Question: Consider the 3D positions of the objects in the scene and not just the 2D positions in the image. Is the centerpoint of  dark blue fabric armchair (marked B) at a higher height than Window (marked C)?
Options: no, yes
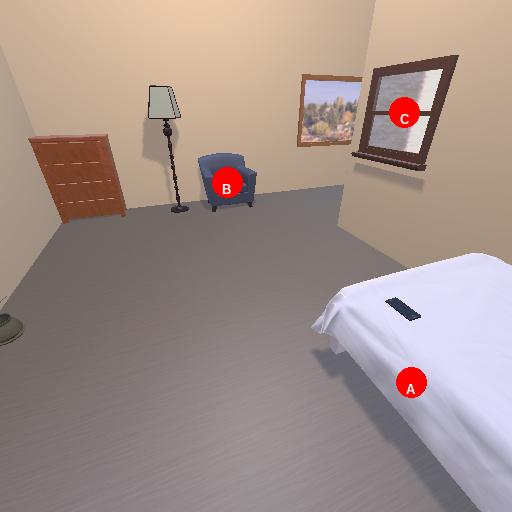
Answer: no